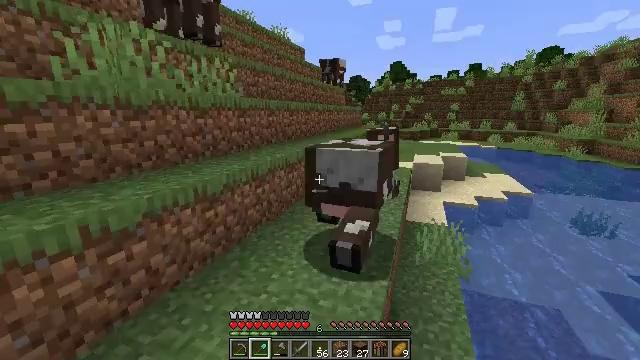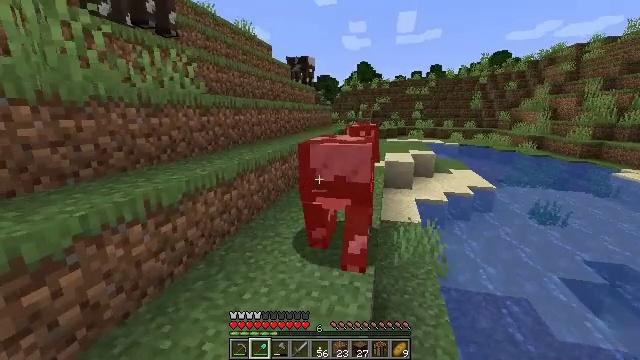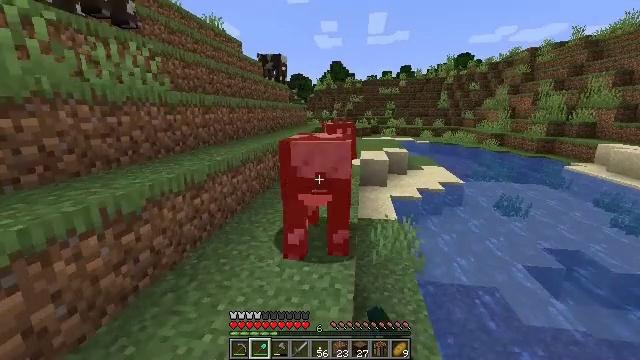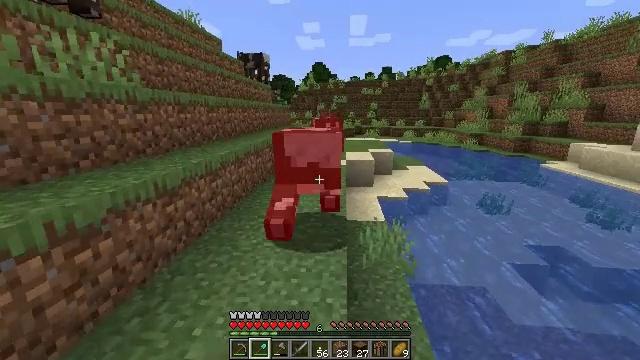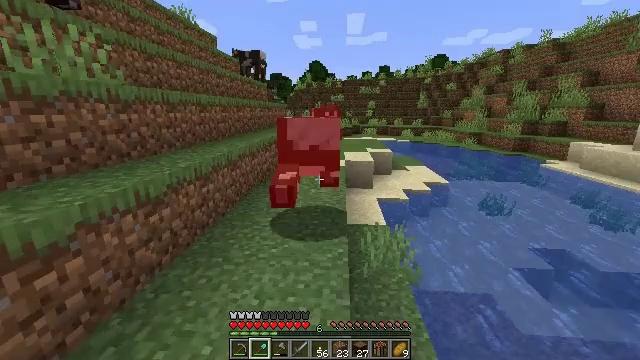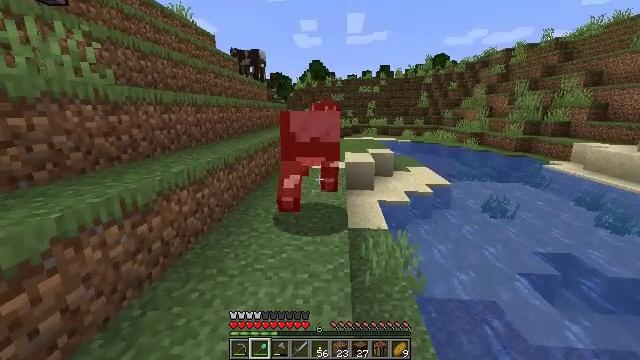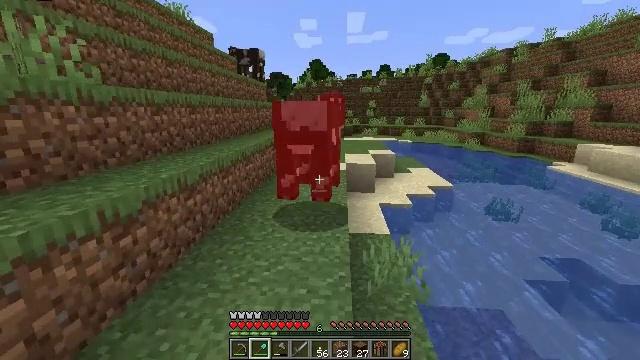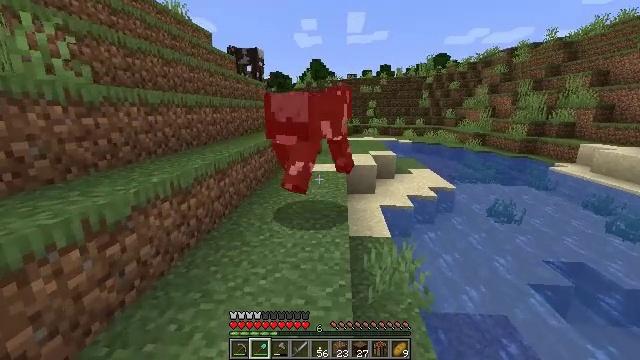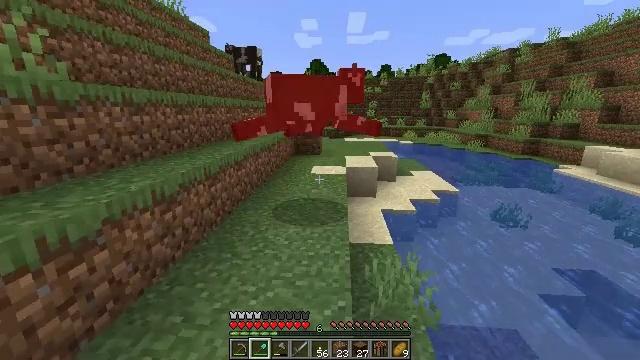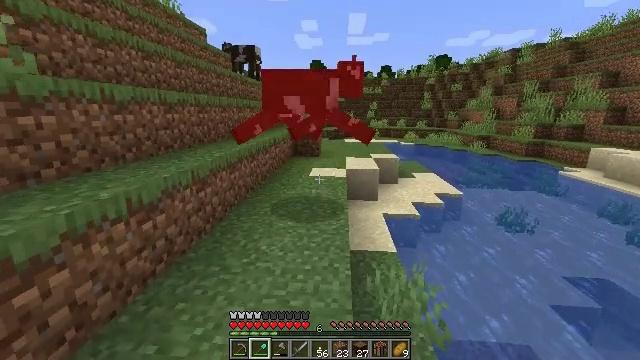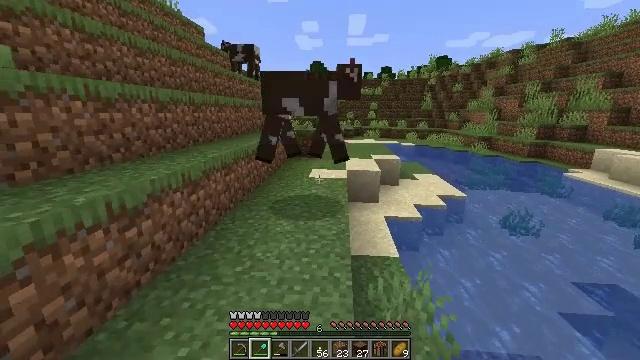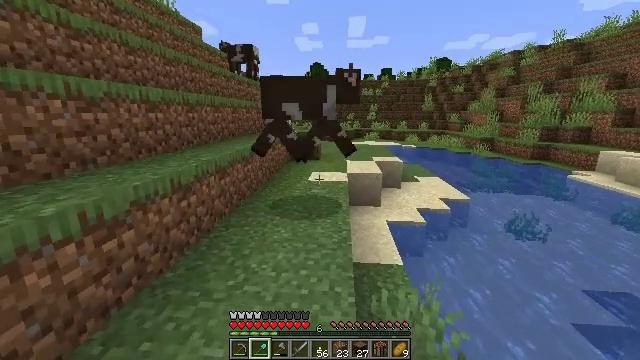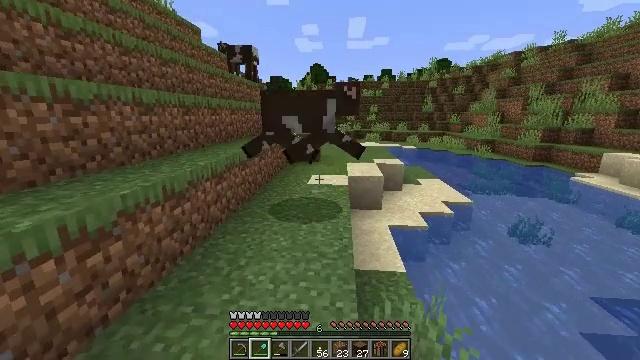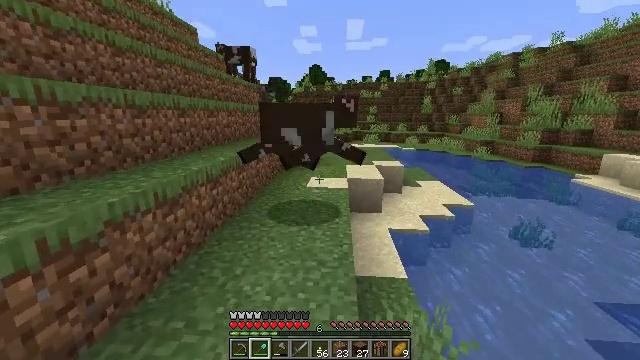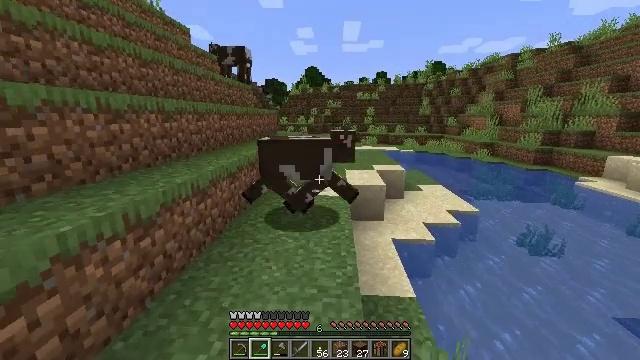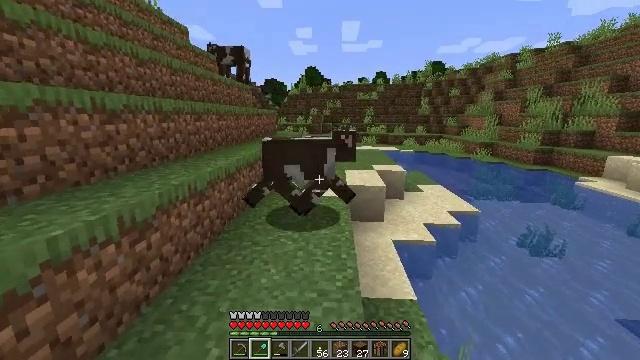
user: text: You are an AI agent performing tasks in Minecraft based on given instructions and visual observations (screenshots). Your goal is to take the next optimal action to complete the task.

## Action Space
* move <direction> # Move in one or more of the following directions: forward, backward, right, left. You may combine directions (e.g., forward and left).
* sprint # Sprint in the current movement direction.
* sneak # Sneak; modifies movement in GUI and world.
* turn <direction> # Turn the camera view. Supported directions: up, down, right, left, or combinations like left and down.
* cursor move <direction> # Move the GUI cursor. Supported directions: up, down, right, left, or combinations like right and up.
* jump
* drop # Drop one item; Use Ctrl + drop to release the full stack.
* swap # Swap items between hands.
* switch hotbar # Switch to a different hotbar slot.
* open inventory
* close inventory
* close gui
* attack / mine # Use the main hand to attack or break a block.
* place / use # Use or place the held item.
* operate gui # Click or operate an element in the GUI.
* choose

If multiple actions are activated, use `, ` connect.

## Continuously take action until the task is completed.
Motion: motion action
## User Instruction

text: Kill mobs.
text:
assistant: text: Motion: move forward, turn right, attack / mine
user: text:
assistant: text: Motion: move forward, turn right, attack / mine
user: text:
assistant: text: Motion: move forward, turn right, attack / mine
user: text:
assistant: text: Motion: move forward, attack / mine
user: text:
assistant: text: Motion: move forward
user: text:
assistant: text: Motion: move forward, attack / mine
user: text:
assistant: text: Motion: move forward, attack / mine
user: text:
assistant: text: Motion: move forward, attack / mine
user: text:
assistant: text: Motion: move forward, attack / mine
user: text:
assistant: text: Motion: move forward
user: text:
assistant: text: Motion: move forward
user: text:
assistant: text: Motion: move forward
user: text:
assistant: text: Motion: move forward
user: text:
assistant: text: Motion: move forward
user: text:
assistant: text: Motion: move forward
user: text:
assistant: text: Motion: move forward
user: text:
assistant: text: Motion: move forward
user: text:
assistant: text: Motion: move forward
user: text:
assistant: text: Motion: move forward
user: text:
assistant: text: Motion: move forward
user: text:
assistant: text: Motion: move forward, attack / mine
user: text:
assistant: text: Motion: move forward, turn right, attack / mine
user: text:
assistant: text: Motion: move forward, attack / mine
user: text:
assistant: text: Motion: move forward
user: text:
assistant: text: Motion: move forward
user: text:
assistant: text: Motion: move forward
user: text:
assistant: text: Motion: move forward
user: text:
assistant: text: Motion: move forward
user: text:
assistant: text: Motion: move forward, sprint
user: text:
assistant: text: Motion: move forward, sprint, turn right